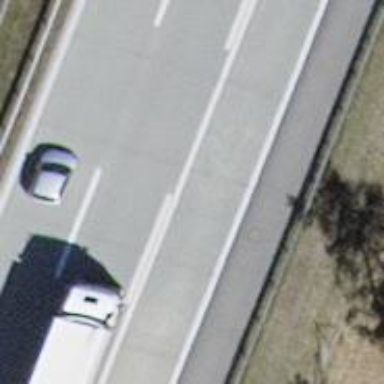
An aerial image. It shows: Asphalt motorway link.